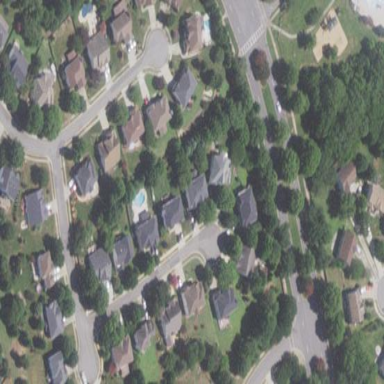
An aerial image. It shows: Single-family residential area.